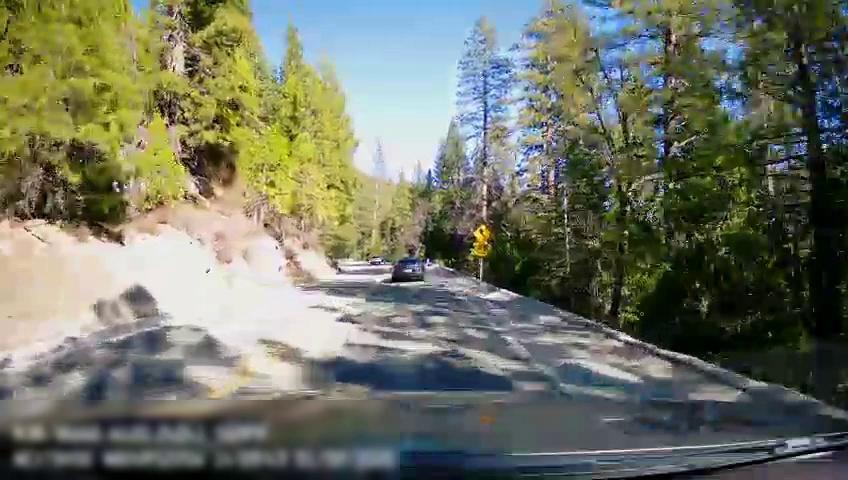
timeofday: Day
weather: Sunny
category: Drivable Space
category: Vehicles | Car
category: Vehicles | Car
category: Lanes | Opposite Lane
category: Lanes | Current Lane
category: Lanes | Opposite Lane
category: Lanes | Current Lane
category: Traffic | Signs
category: Traffic | Signs